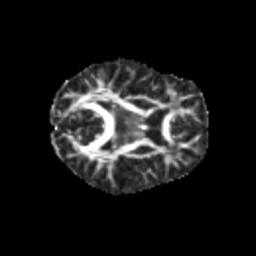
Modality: FA
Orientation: axial
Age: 12
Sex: female
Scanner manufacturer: siemens
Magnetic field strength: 3 T
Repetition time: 3.8 s
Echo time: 0.07 s